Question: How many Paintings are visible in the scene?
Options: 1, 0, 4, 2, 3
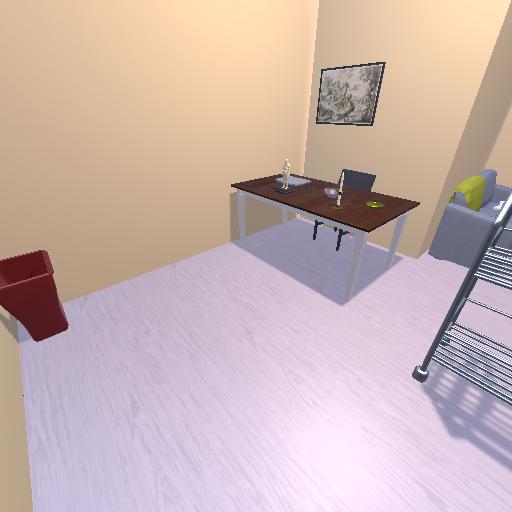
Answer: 1